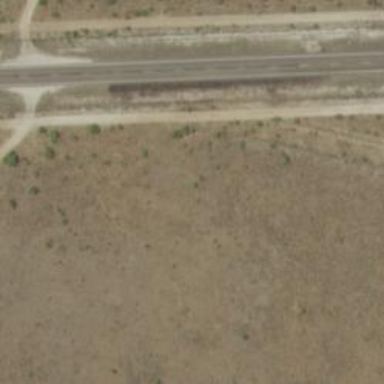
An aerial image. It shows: Abandoned road.